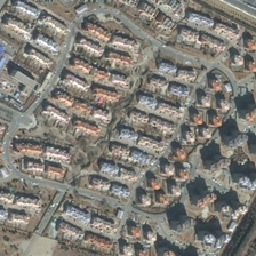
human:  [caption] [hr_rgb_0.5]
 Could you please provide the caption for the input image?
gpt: Many yellow buildings are regular in a crowded residential area.

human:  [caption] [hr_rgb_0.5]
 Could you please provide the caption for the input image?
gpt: There are buildings and roads.

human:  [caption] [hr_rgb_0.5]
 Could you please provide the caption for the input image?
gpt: In a dense residential area, many yellow buildings are orderly.

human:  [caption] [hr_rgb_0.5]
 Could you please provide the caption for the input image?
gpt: there are gray roads and in all color`s buildings .

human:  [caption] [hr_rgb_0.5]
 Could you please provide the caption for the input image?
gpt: There are buildings and streets.